Question: Where a DataTable has the following Columns
Account Number (Integer) (Unique)
Debit (Decimal)
Credit (Decimal)
Selected (Boolean)
There may be several rows with the same account number and either a Debit Entry or a Credit Entry. What I am attempting to do is match up the debits and credits where they add up to the same value and mark them as selected by iterating through all the rows. Any idea on the best method to achieve this?
Thanks
e.g.

SQL
'''
strSQL = "SELECT A_Sales_Ledger.Transaction_ID as 'Transaction', "
strSQL += "Customers.Cust_No as 'Acct', "
strSQL += "Customers.Cust_Name as 'Name', "
strSQL += "Customers.Add1 as 'Unit', "
strSQL += "A_Sales_Ledger.Debit as 'Debit', "
strSQL += "A_Sales_Ledger.Credit as 'Credit', "
strSQL += "A_Sales_Ledger.Document_Date as 'Date', "
strSQL += "A_Sales_Ledger.S_Description as 'Description' "
strSQL += "FROM A_Sales_Ledger "
strSQL += "JOIN Customers ON Customers.Customer_ID = A_Sales_Ledger.Customer_ID "
strSQL += "WHERE A_Sales_Ledger.Paid = 'N' "
strSQL += "ORDER BY Customers.Cust_No"
'''
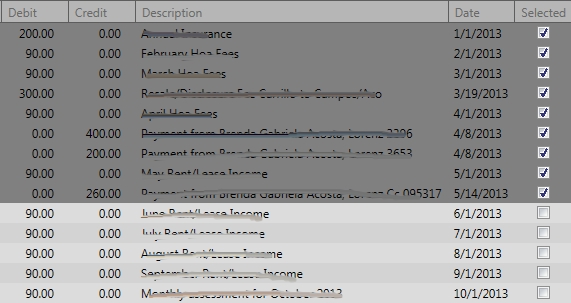
Answer: This may not be the best solution but it does seem to work...
I'm making three passes though the DataTable
Pass one - if the total of the debits equals the total of the credits for each customer mark them as selected
Pass two - Add the total of the credits for the customer and iterate though the debits until the same value is achieved and mark them as selected
Pass three - mop up any remaining credit entries that match a debit entry for the same customer...
'''
For Each Row As DataRow In BalanceDT.Rows
Dim vAcct As String = Row("Acct")
Dim vDebits As Decimal = BalanceDT.Compute("SUM(Debit)", "Acct = '" & vAcct & "'")
Dim vCredits As Decimal = BalanceDT.Compute("SUM(Credit)", "Acct = '" & vAcct & "'")
If vDebits = vCredits Then
Row("Selected") = True
End If
Next
Dim CurrentCust As String = ""
Dim TransactionDT As New DataTable
Dim ExitFor As Boolean = False
With TransactionDT.Columns
.Add("ID", GetType(Integer))
End With
For Each Row As DataRow In BalanceDT.Rows
Dim vAcct As String = Row("Acct")
ExitFor = False
TransactionDT.Rows.Clear()
If Not CurrentCust = vAcct Then
Dim vCredits As Decimal = BalanceDT.Compute("SUM(Credit)", "Acct = '" & vAcct & "'")
Dim vSelected() As DataRow = BalanceDT.Select("Acct = '" & vAcct & "'", Nothing)
For Each SubRow As DataRow In vSelected
If SubRow("Selected") = False Then
vCredits -= SubRow("Debit")
With TransactionDT.Rows
.Add(SubRow("Transaction"))
End With
If vCredits = 0 Then
ExitFor = True
Exit For
End If
End If
Next
If ExitFor = True Then
For Each SubRow As DataRow In vSelected
If SubRow("Credit") > 0 Then
SubRow("Selected") = True
End If
If SubRow("Debit") > 0 Then
For Each CustomerRow As DataRow In TransactionDT.Rows
If CustomerRow("ID") = SubRow("Transaction") Then
SubRow("Selected") = True
End If
Next
End If
Next
End If
End If
CurrentCust = vAcct
Next
For Each Row As DataRow In BalanceDT.Rows
Dim vAcct As String = Row("Acct")
If Not CurrentCust = vAcct Then
Dim vSelected() As DataRow = BalanceDT.Select("Acct = '" & vAcct & "' AND Selected = 'False'", "Credit")
For Each SubRow As DataRow In vSelected
If SubRow("Selected") = False Then
Dim vCredit As Decimal = SubRow("Credit")
For Each CustomerRow In vSelected
If CustomerRow("Selected") = False Then
Dim vDebit As Decimal = CustomerRow("Debit")
If Not vDebit = 0 And Not vCredit = 0 Then
If vDebit = vCredit Then
With TransactionDT.Rows
CustomerRow("Selected") = True
SubRow("Selected") = True
End With
Exit For
End If
End If
End If
Next
End If
Next
End If
CurrentCust = vAcct
Next
'''